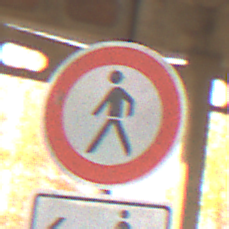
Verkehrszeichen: VerbotFussgaenger
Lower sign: RichtungsangabeDurchPfeile3
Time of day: SunriseSunset
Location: Roofed (Suburban)
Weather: Clear
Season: NotSpecified
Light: Natural